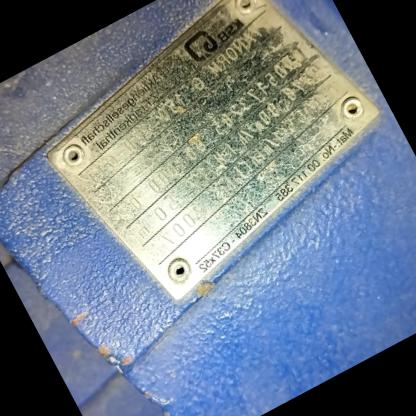
Klasa: tabliczka-znamionowa